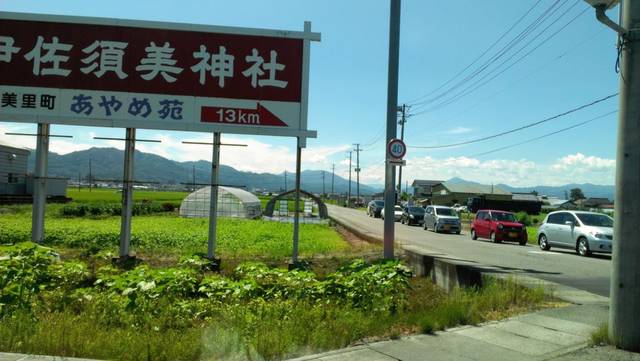
Region: Japan
Coordinates: 37.518, 139.919